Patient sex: M
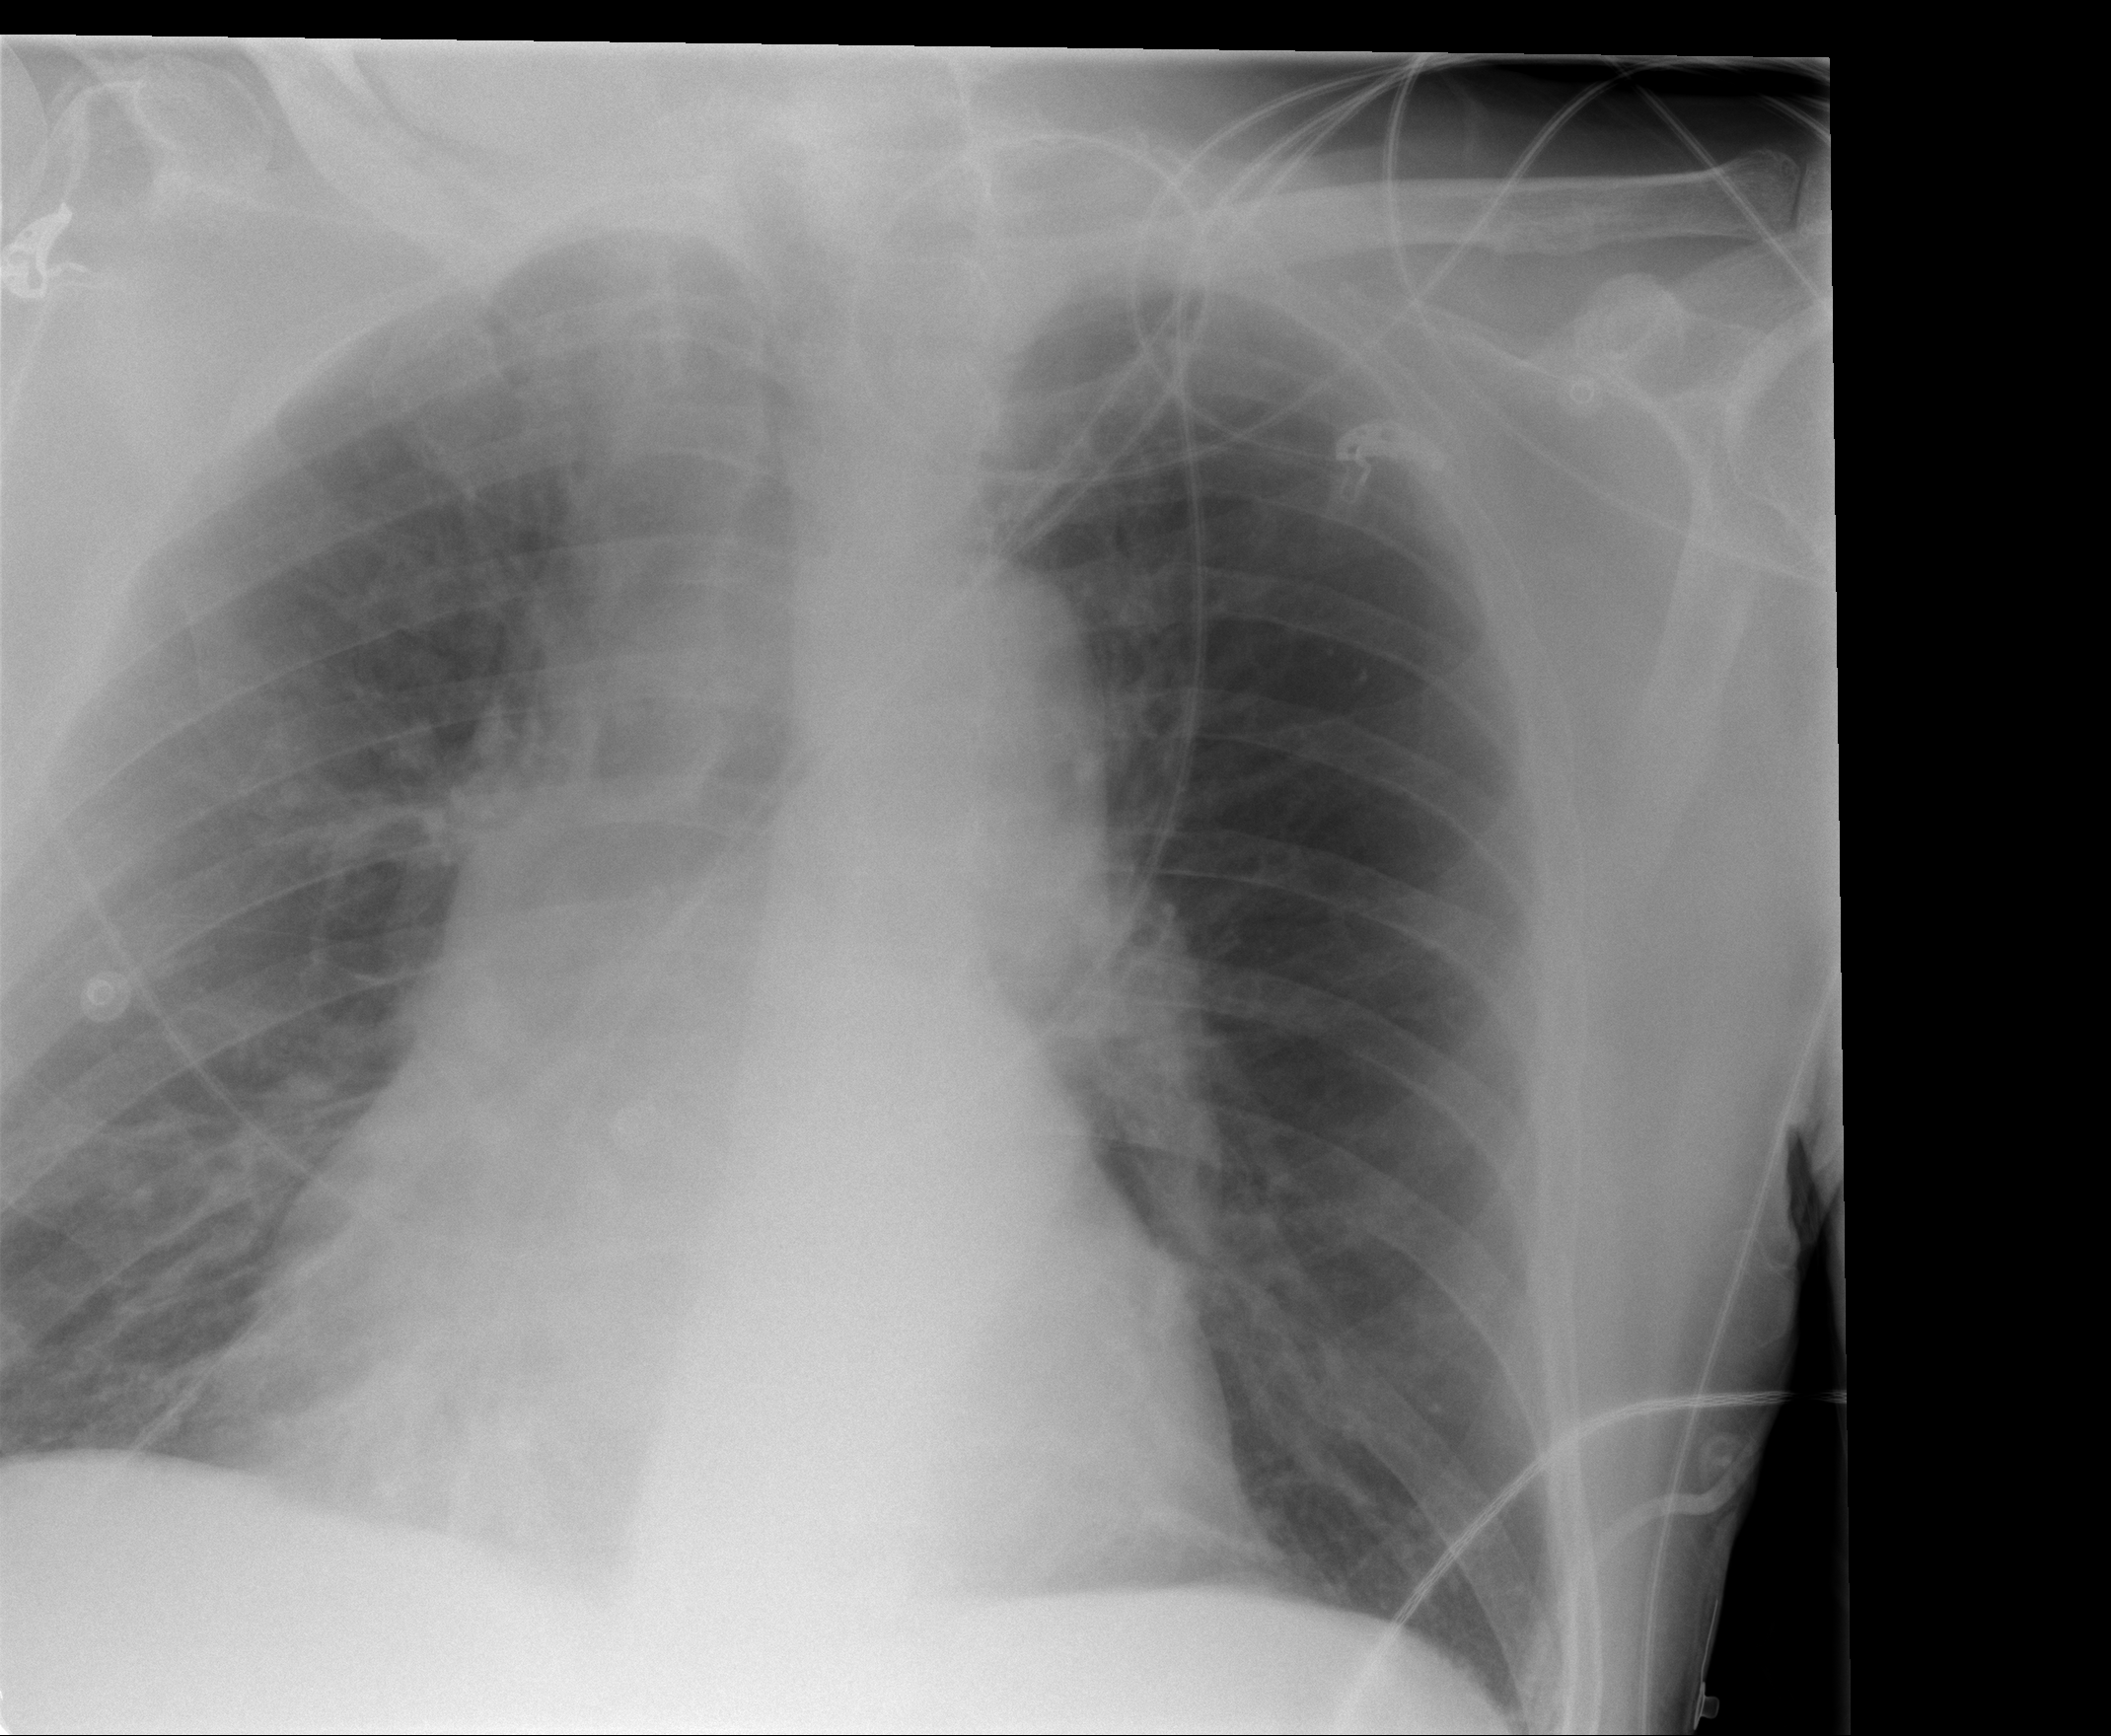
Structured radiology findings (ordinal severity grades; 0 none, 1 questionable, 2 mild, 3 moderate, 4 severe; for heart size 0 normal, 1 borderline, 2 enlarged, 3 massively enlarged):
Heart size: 1
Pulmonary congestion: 1
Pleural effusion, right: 0
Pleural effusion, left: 0
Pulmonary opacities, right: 0
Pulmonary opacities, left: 0
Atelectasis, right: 0
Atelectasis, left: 0